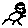
Label: cat